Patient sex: M
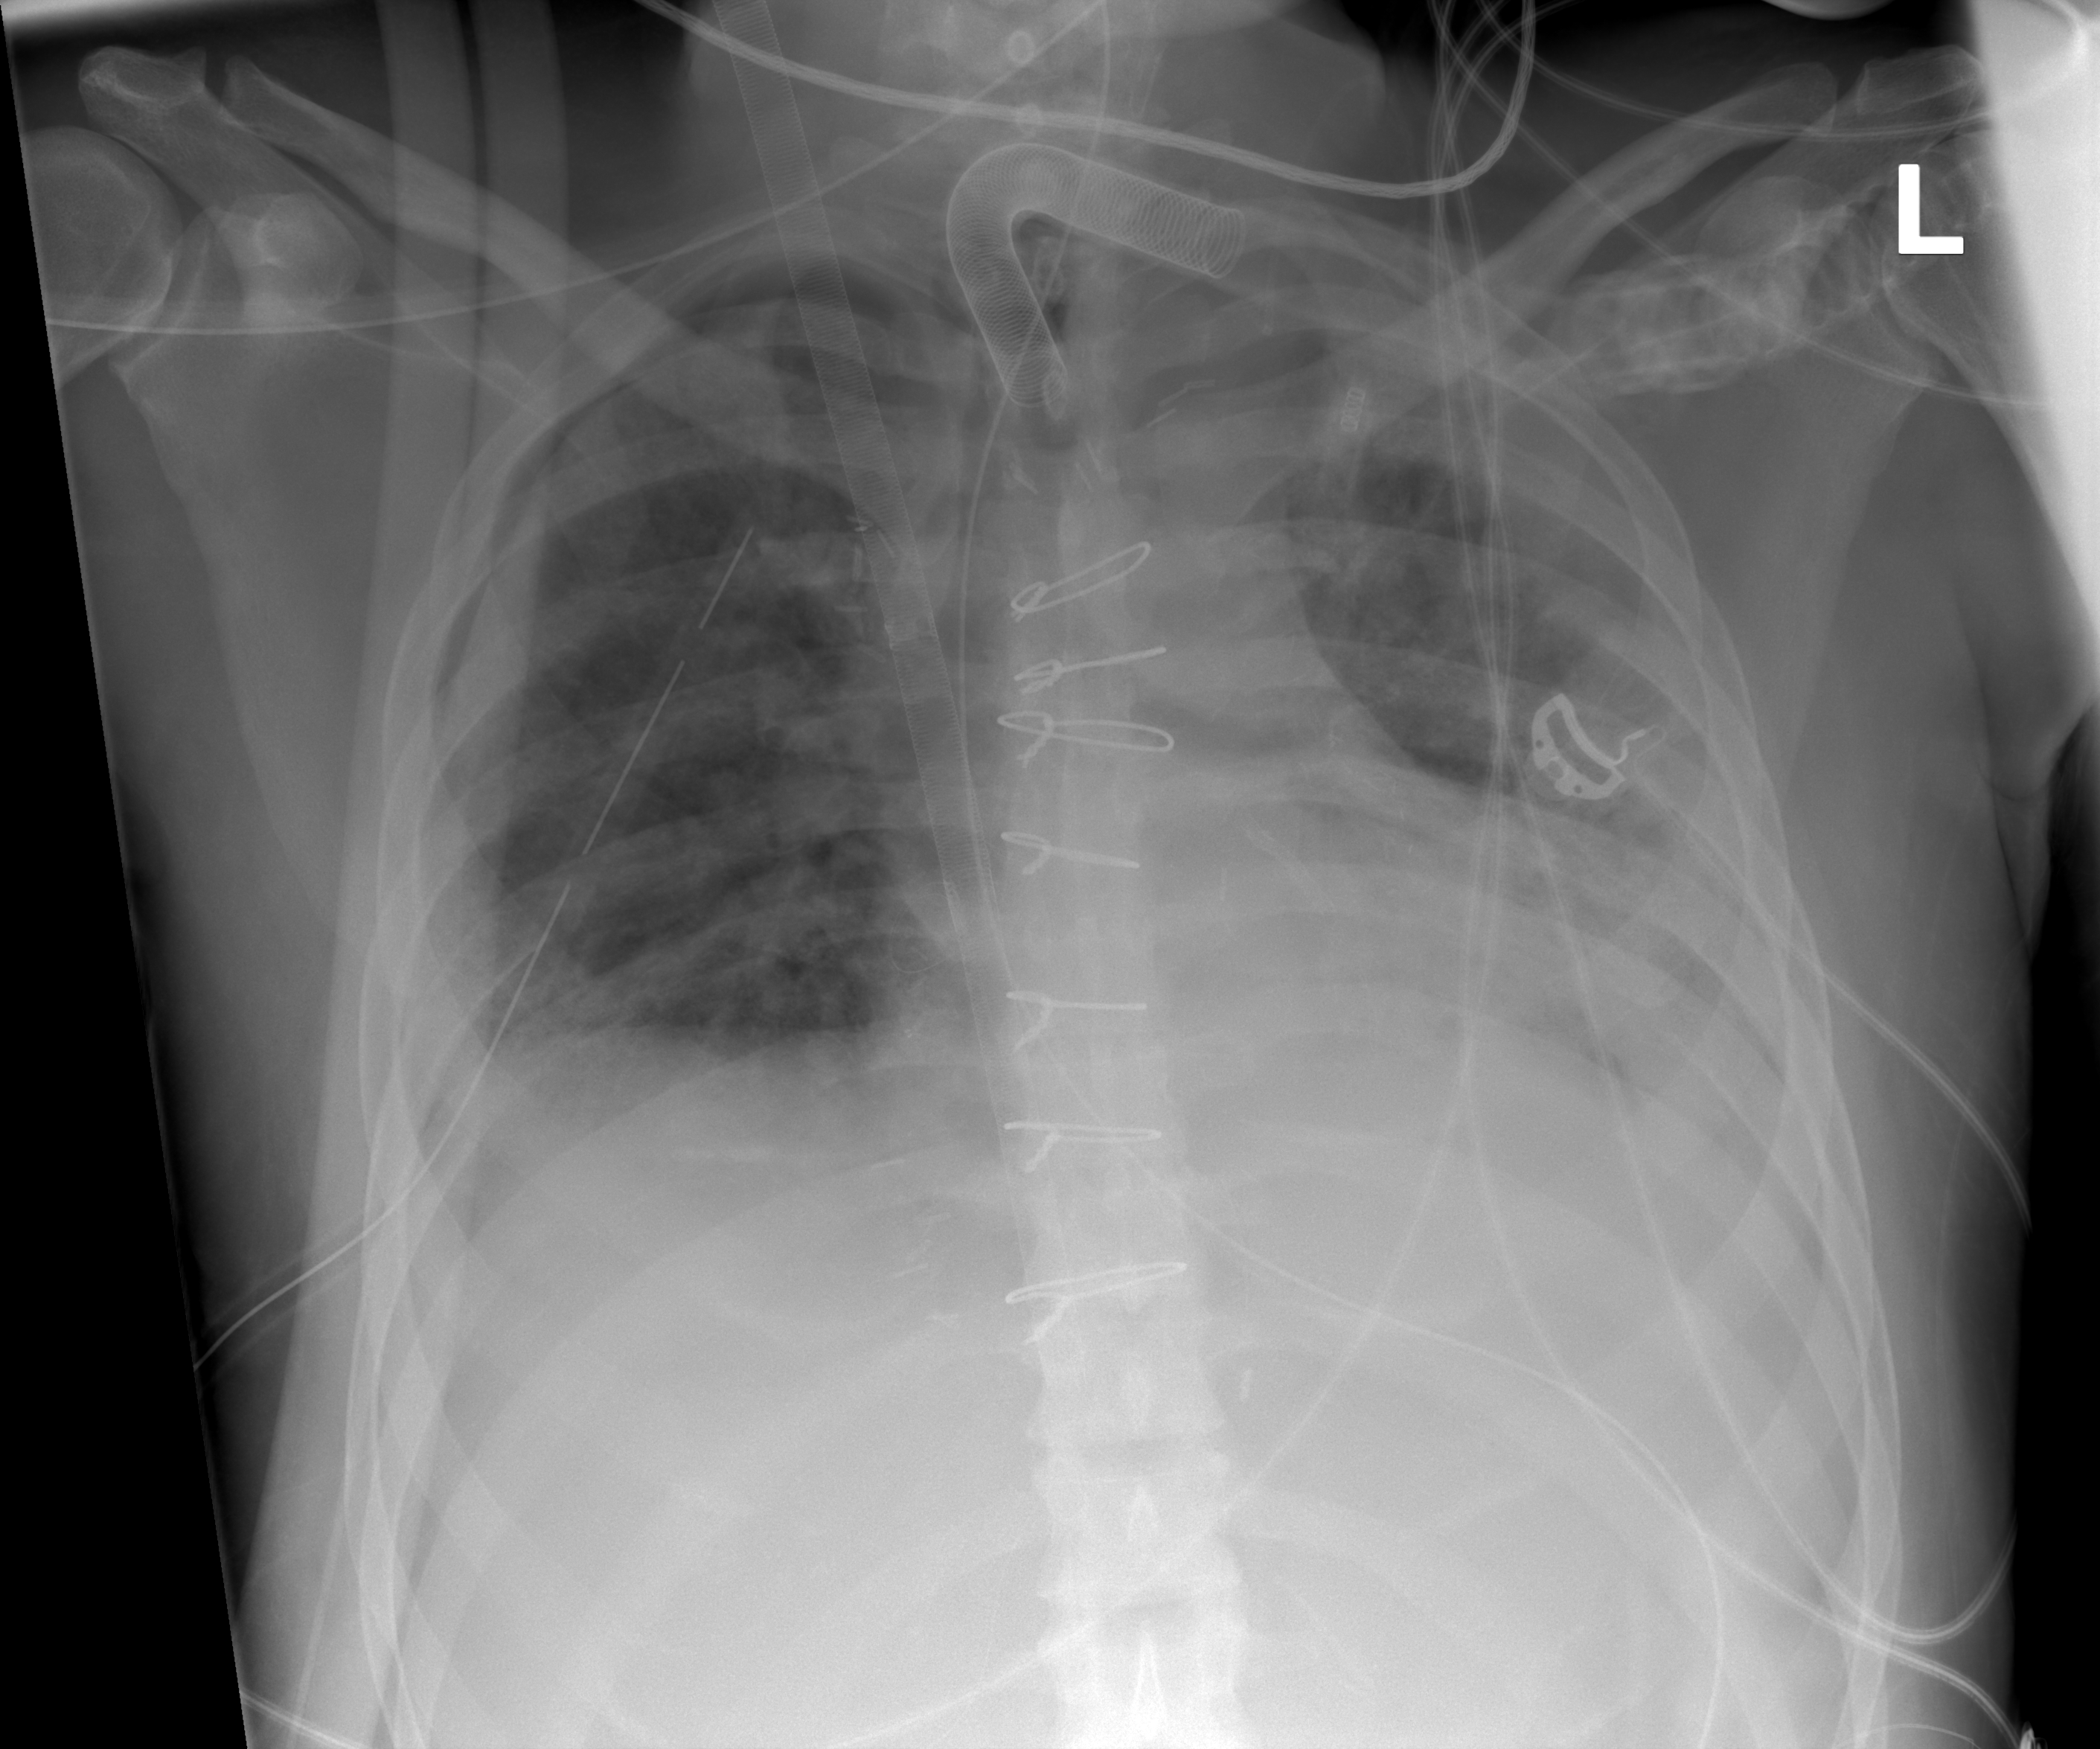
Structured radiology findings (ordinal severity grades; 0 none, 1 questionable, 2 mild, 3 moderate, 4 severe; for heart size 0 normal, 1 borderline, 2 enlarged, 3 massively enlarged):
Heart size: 2
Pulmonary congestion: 0
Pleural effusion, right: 0
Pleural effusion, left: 0
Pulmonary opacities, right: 3
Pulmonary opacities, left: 3
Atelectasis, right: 2
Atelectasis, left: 2